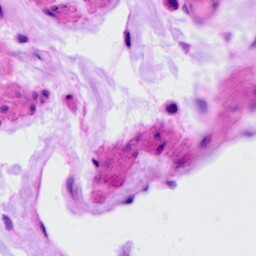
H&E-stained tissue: Ovarian